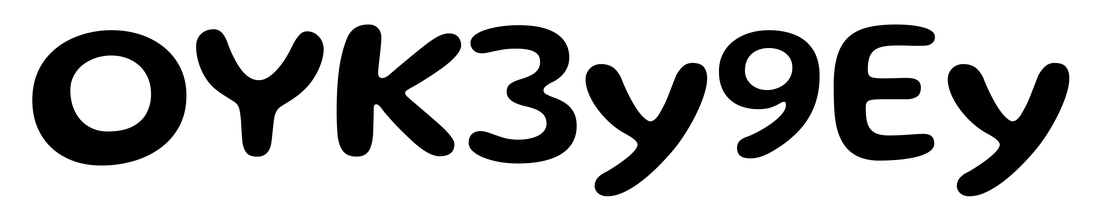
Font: Gluten_Medium